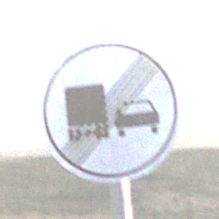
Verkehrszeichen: EndeUeberholverbotKraftfahrzeuge
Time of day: SunriseSunset
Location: Outdoor (Nature)
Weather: PartlyCloudy
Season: NotSpecified
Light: Natural